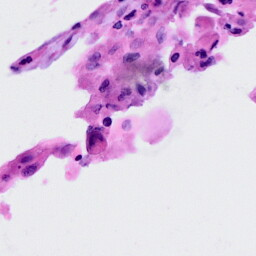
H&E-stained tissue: Cervix